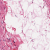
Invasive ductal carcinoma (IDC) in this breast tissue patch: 0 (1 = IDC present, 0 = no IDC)